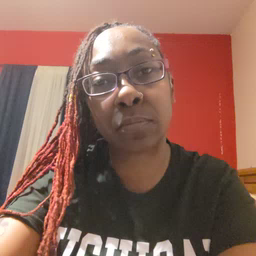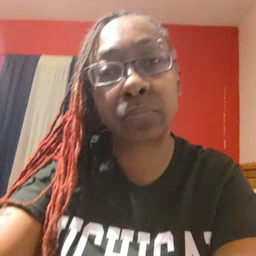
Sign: fast